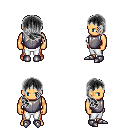
a pixel art fantasy rpg character, male body template, human, tanned skin, steel chest armor, white pants, gray right-swept hairstyle, metal boots, four views (front, back, left, right), 2x2 character sprite sheet, small pixel art, hard edges, no anti-aliasing